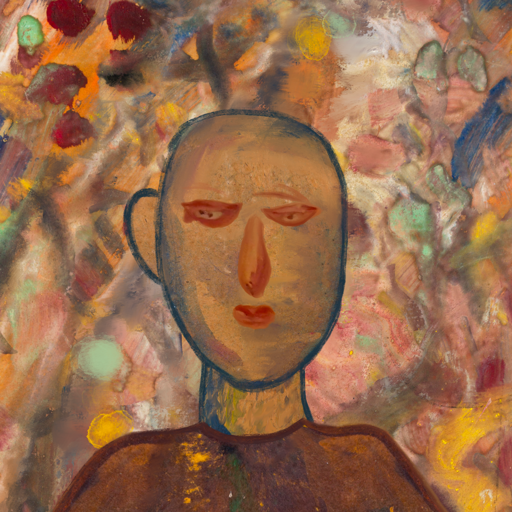
Background: Mother_And_Son_Mother, Head And Neck Front: In_The_Sun, Face Front: Pious_Lady, Bust: Comrade, Hair Front: Blank, Head Accessory: Blank, Second Necklace: Blank, Necklace: Blank, Baby: Blank